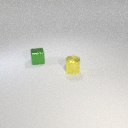
small green metal cube behind small yellow metal cylinder